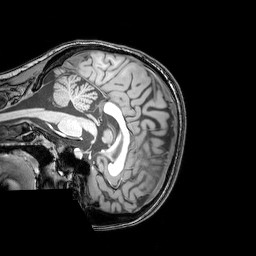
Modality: T1w
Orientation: sagittal
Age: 21
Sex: female
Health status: healthy
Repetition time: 0.081 s
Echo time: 0.037 s